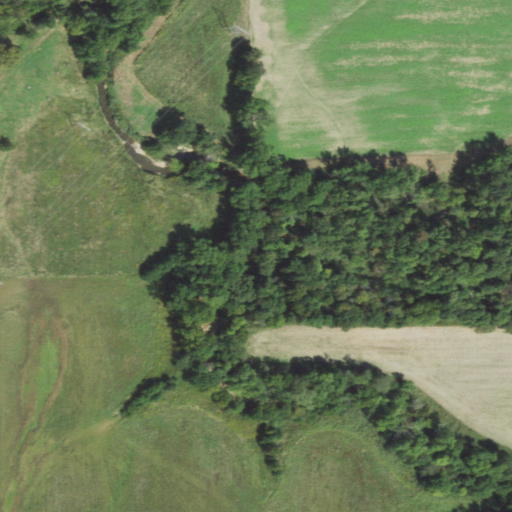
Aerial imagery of mountain in Illinois named Turkey Point containing cultivated crops, mixed forest, pasture, and deciduous forest